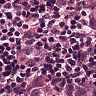
Metastatic tissue present: yes